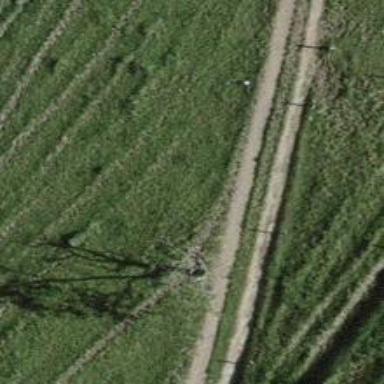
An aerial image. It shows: Unpaved track with grade 4 tracktype.